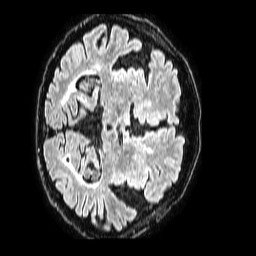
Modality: FLAIR
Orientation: axial
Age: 75
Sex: male
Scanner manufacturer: philips
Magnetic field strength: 1.5 T
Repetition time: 4.8 s
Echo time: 0.3 s